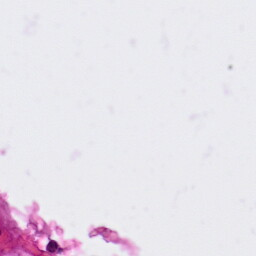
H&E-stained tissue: Colon